Question: I have two two-dimensional arrays, and i don't know why, or how, the addresses of two elements one from each array, coincide..
Here's the source code:
'''
#include <stdio.h>
int main()
{
int i,j,m,n,o,p,*ptr;
printf("Enter dimension of 1st matrix: ");
scanf("%d * %d",&m,&n);
printf("Enter dimension of 2nd matrix: ");
scanf("%d * %d",&o,&p);
int *a[m][n];
int *b[o][p];
if (n!=o) return 0;
printf("
Enter 1st matrix:
");
for (i=0;i<m;i++)
for (j=0;j<n;j++)
{ printf("%d ",(a+i*(n-1)+i+j)); scanf("%d",(a+i*(n-1)+i+j)); }
printf("
Enter 2nd matrix:
");
for (i=0;i<o;i++)
for (j=0;j<p;j++)
{ printf("%d ",(b+i*(p-1)+i+j)); scanf("%d",(b+i*(p-1)+i+j)); }
/*Printing the matrices*/
puts("");puts("");
for (i=0;i<m;i++)
{for (j=0;j<n;j++)
{ ptr = (a+i*(n-1)+i+j);
printf(" %d ",*ptr); } puts("");}puts("");
for (i=0;i<o;i++)
{for (j=0;j<p;j++)
{ ptr = (b+i*(p-1)+i+j);
printf(" %d ",*ptr); } puts("");}
}
'''
And here's a print screen;
Due to this, i have been getting errors in a simple program to calculate the product of two matrices. The question is, is this usual? Shouldn't the compiler or the OS have taken care of this?
Also, why do i have to do 'ptr = (a+i*(n-1)+i+j); printf(" %d ",*ptr);'?
Why won't 'printf(" %d ",*(a+i*(n-1)+i+j));' work?
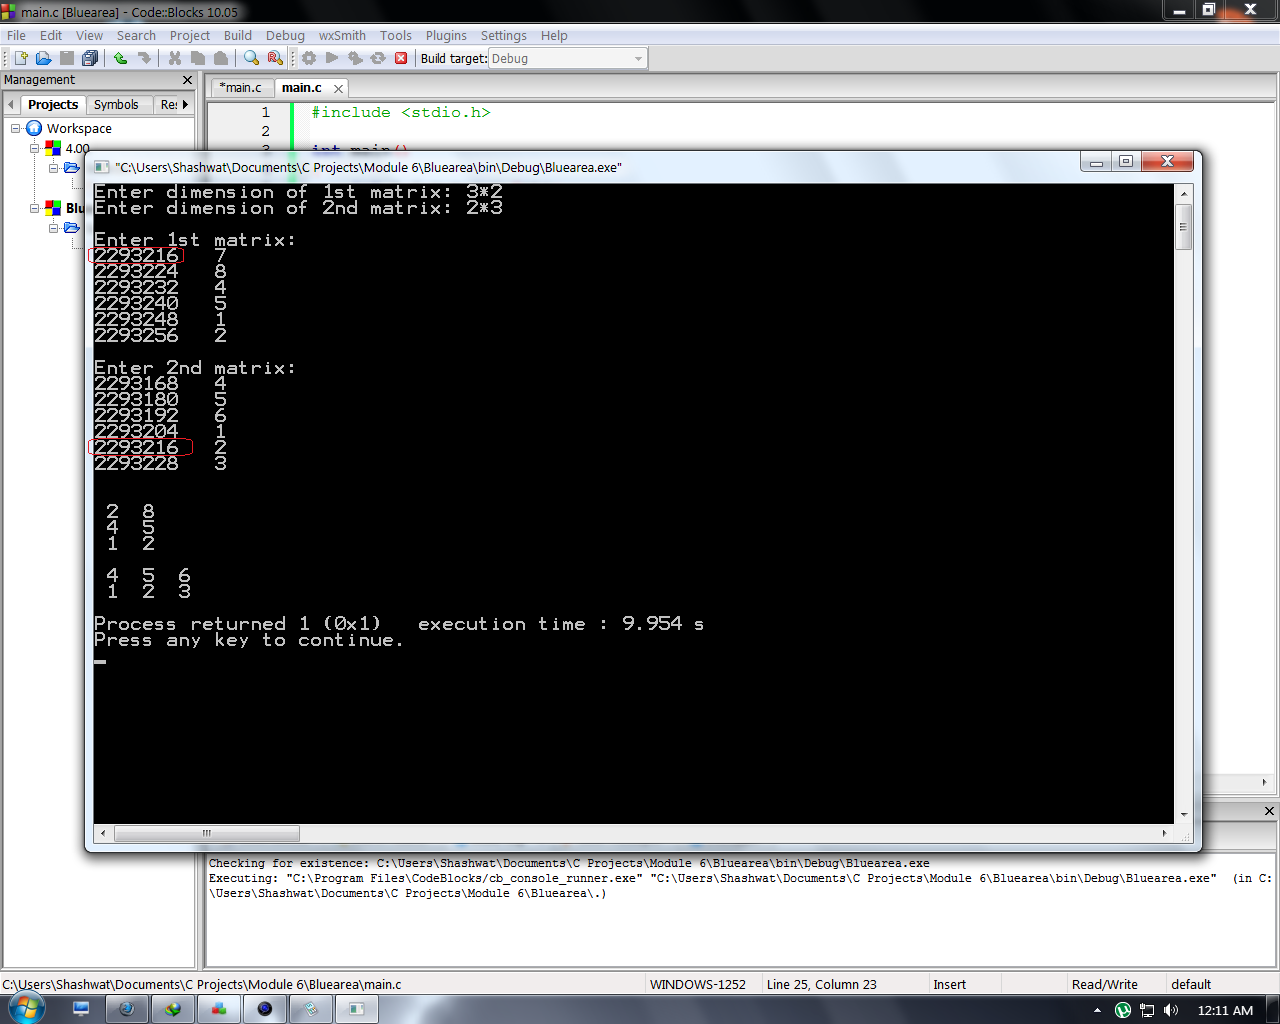
Answer: First of all, 'a' and 'b' are arrays of pointers, and the pointers are never initialized.
'''
int *a[m][n];
int *b[o][p];
'''
My guess is that it was meant to read:
'''
int a[m][n];
int b[o][p];
'''
(The rest of the code would need to be changed accordingly.)
Secondly, you're treating pointers as 'ints' (e.g. in '%d'). Bear in mind that a pointer can be wider than an 'int'. For example, on my platform pointers are 64-bit and 'ints' are 32-bit.